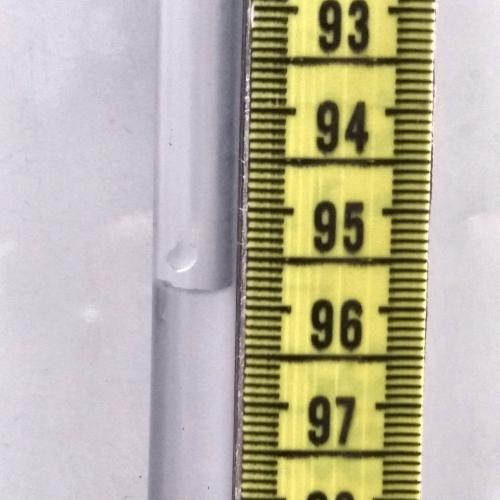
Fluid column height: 95.8 cm